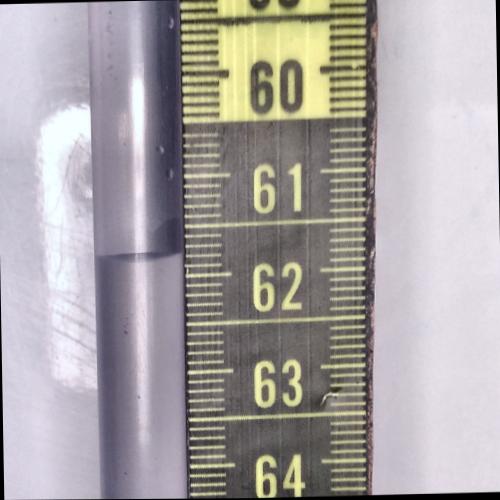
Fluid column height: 61.8 cm